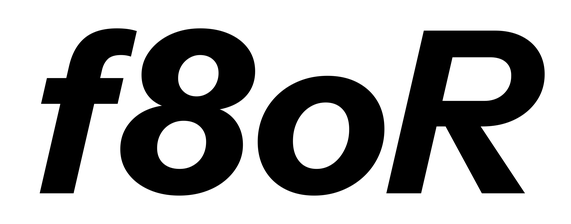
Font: InstrumentSans-Italic_Bold_Italic